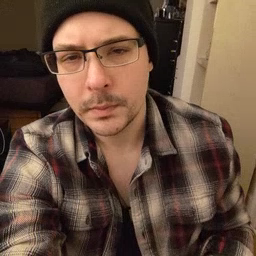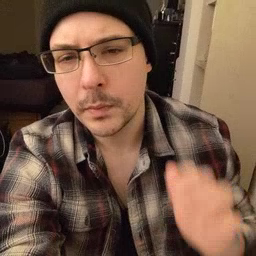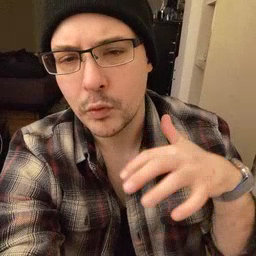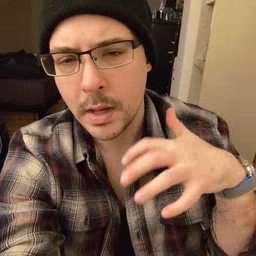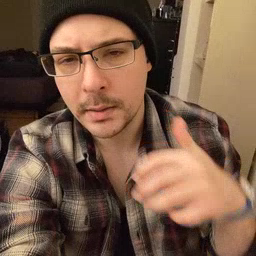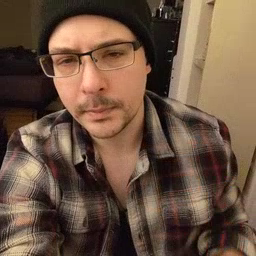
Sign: rain